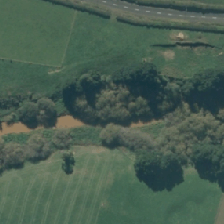
Land cover: deciduous_hardwood